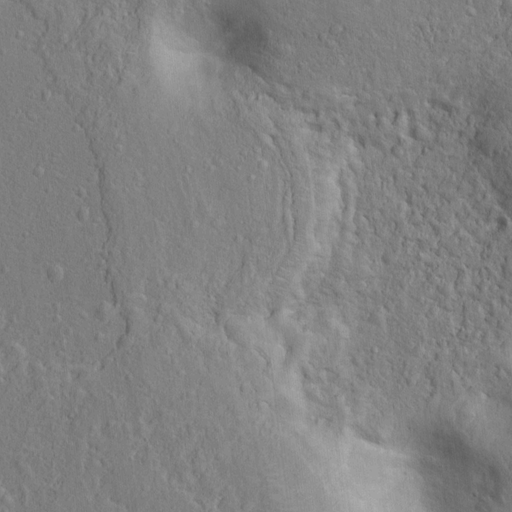
Classes present: Background, Cone